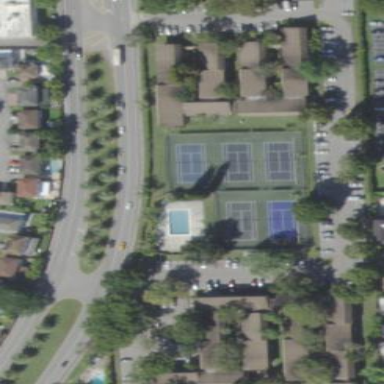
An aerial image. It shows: Tennis court on pitch designated for leisure land.